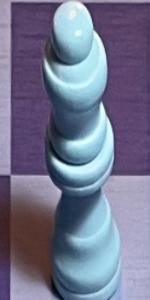
Label: Queen_White